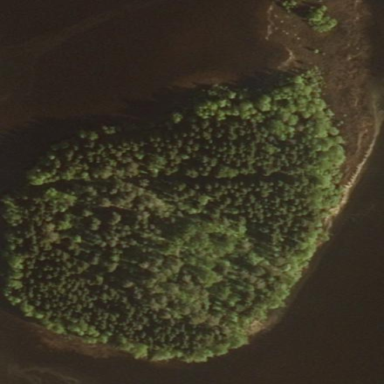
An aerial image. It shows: Image showing island.